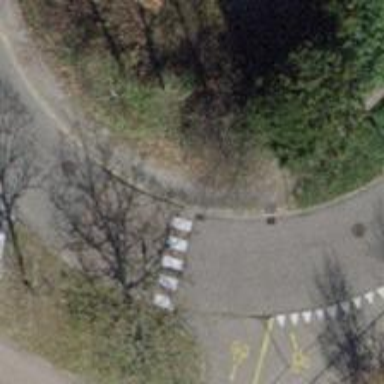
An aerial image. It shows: Uncontrolled crossing on the road with bump for traffic calming.